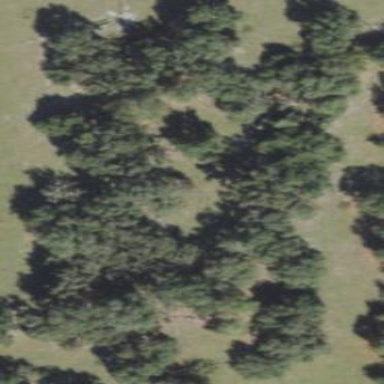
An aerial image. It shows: Mixed leaf woodland.